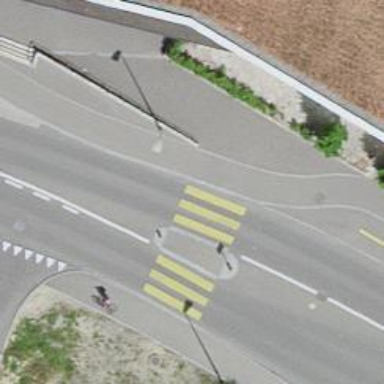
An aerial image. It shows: Uncontrolled zebra crossing with island. The crossing is marked with zebra stripes.